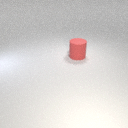
large red rubber cylinder